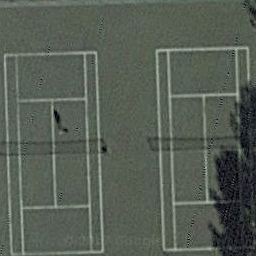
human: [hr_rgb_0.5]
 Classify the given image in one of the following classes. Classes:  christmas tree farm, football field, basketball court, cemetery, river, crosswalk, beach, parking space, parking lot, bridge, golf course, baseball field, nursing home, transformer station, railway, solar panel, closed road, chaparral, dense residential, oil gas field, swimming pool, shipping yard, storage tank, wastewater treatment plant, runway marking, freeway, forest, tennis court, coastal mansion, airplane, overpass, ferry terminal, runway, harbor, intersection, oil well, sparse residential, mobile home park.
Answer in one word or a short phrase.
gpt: tennis court